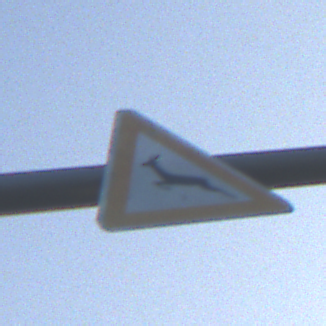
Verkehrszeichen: WildwechselRechts
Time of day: Dawn
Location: Outdoor (Nature)
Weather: Clear
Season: NotSpecified
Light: Natural